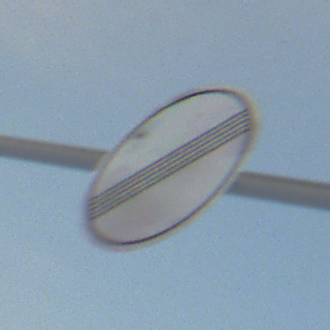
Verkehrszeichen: EndeSaemtlicherBegrenzungen
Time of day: SunriseSunset
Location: Outdoor (Nature)
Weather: PartlyCloudy
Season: NotSpecified
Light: Natural